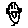
Label: smiley face